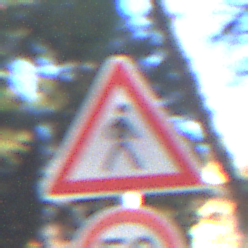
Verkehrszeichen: FussgaengerLinks
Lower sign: Geschwindigkeit50
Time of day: MorningAfternoon
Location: Outdoor (Suburban)
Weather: Clear
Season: NotSpecified
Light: Natural